Question: Every time I enter the select field the on change event is activated but the old value is not deleted. What I want is that the old attr is removed from the option and the new one that is clicked on should get the attr.
See Image:

I do want a single select and not multiple.
My Code:
'''
jQuery(document).ready(function($) {
var data,
postData,
brandsArr = [],
uniqBrandsArr = [],
typeArr = [],
fuelArr = [];
var brand = $('#brand'),
brandOption = brand.find('#option-brand');
data = {
'action': 'ajax'
};
jQuery.get(ajaxurl, data, function(response) {
postData = jQuery.parseJSON(response);
jQuery.each(postData, function(index, value) {
if(value.meta_key === 'brand') {
brandsArr.push(value.meta_value);
} else if(value.meta_key === 'type') {
typeArr.push(value.meta_value);
} else if(value.meta_key === 'fuel') {
fuelArr.push(value.meta_value);
}
});
var uniqBrandsArr = brandsArr.filter(function(value, index){
return brandsArr.indexOf(value) == index;
});
jQuery.each(uniqBrandsArr, function(index, value){
brand.append($('<option>',
{
id: 'option-brand',
value: value,
text: value
}));
});
brand.on('change', function(){
brandSelectedOption = $(this).children("option:selected").attr('selected', true);
});
});
});
'''
What I want when I click the select field again and choose a new option the old attribute selected option must be removed.
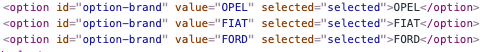
Answer: > When I click the select field again and choose a new option the old attribute selected option must be removed.
So you have to deselect every options before selecting the new one...
'''
brand.on('change', function(){
// Add this line:
$(this).children("option").attr('selected', false);
brandSelectedOption = $(this).children("option:selected").attr('selected', true);
});
'''
Here's a simple demo... Inspect the markup to see the attributes.
'''
$("select").on("change", function() {
// Removes all selected attributes
$(this).children("option").attr('selected', false);
// Adds the attribute on the currently selected
$(this).children("option:selected").attr('selected', true);
});
'''
'''
<script src="https://cdnjs.cloudflare.com/ajax/libs/jquery/3.3.1/jquery.min.js"></script>
<select>
<option>Zero</option>
<option>One</option>
<option>Two</option>
<option>Three</option>
<option>Four</option>
</select>
'''
---
Since the options are dynamically added, try:
'''
$(document).on('change', '#brand', function(){
'''
Instead of 'brand.on('change', function(){'